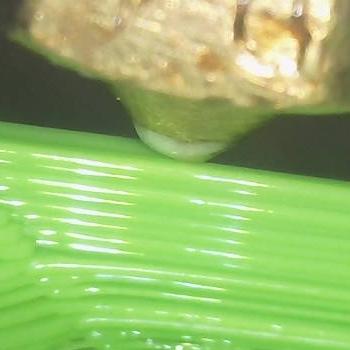
Flow rate: 149%